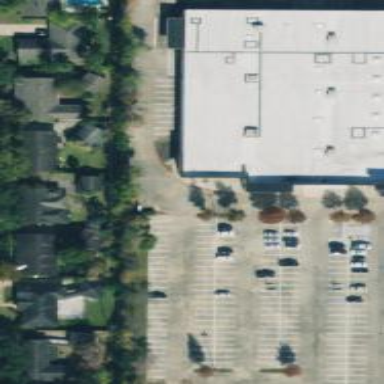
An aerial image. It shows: Parking space.